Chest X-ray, PA view. Patient: 32 years old, sex F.
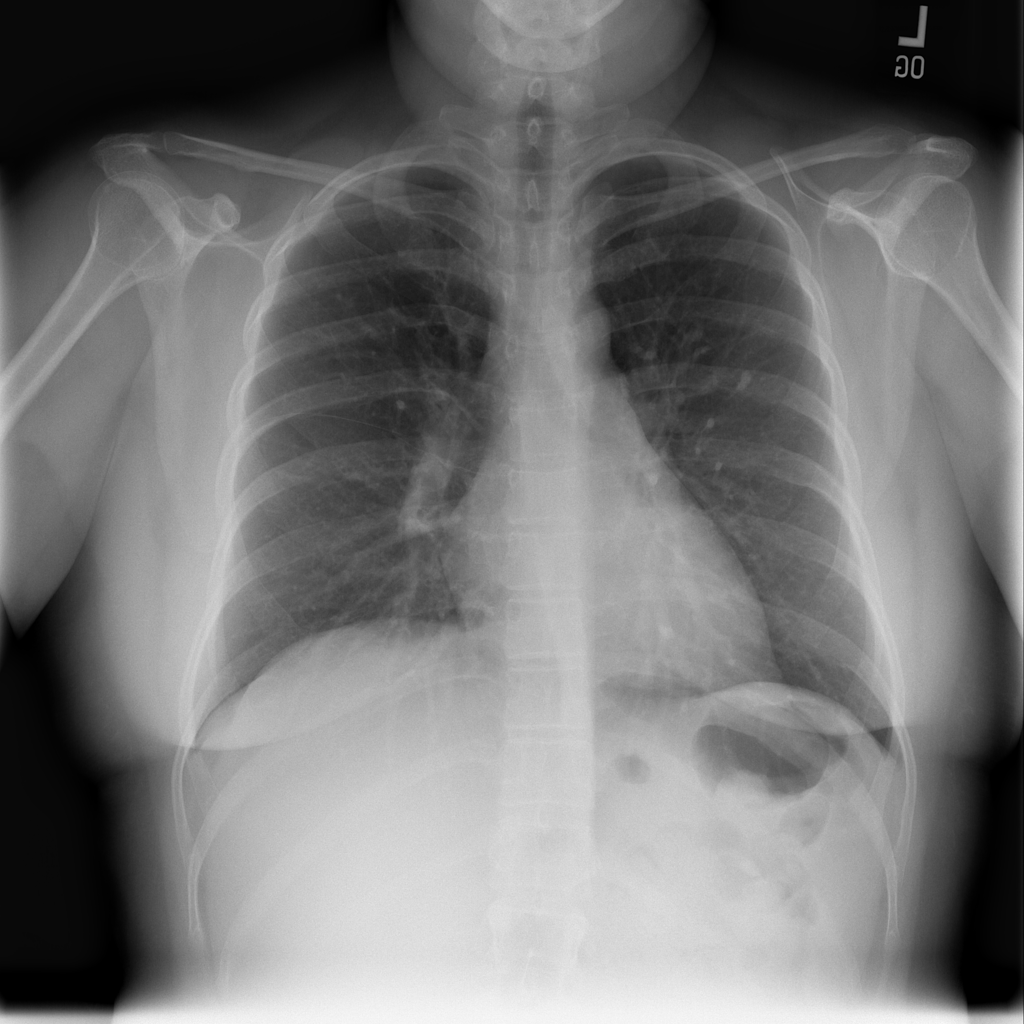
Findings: No Finding